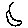
Label: moon